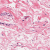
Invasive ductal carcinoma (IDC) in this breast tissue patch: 0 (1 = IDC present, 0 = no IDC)